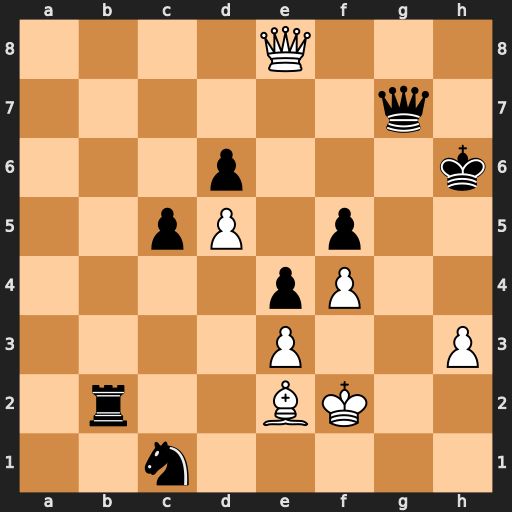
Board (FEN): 4Q3/6q1/3p3k/2pP1p2/4pP2/4P2P/1r2BK2/2n5
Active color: w
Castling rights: -
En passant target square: -
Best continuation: Qh5#